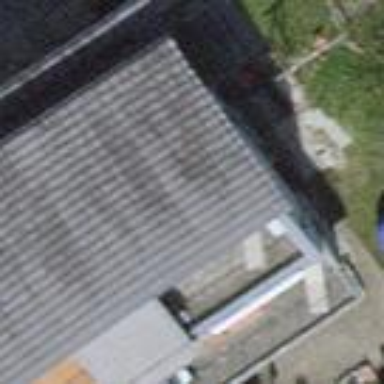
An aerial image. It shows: Building with flat roof.